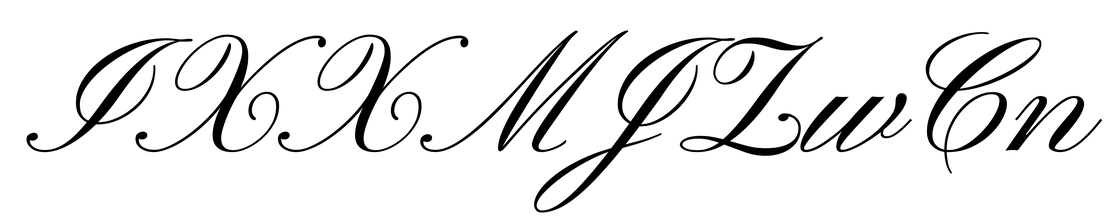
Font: PinyonScript-Regular